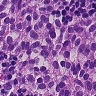
Metastatic tissue present: yes